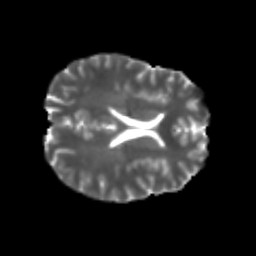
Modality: T2w
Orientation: axial
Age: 21
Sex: female
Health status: healthy
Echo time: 0.074 s